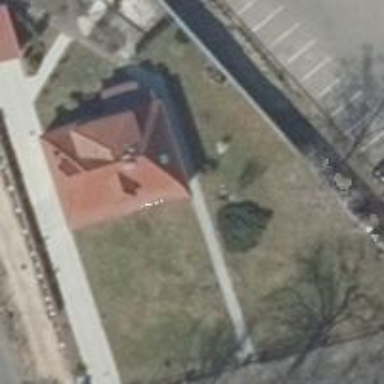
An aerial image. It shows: Detached building with hipped roof.